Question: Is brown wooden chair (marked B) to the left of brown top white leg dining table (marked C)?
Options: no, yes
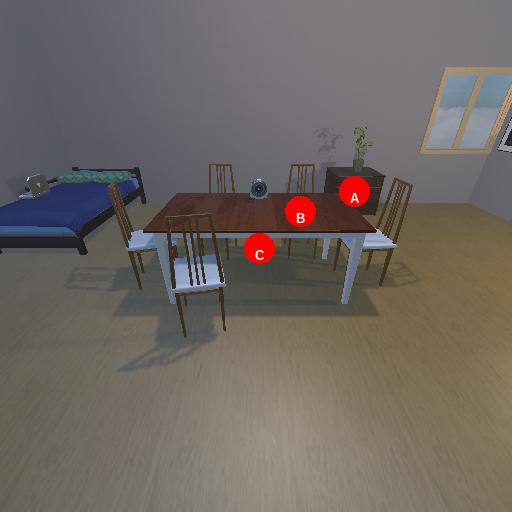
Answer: no